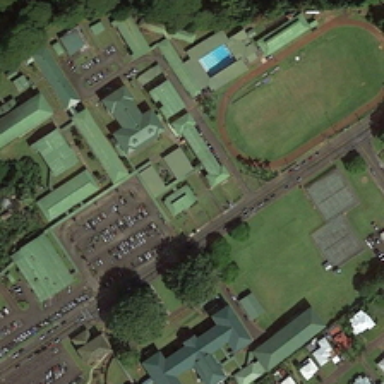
Many buildings with a parking lot and a playground are near many green trees .